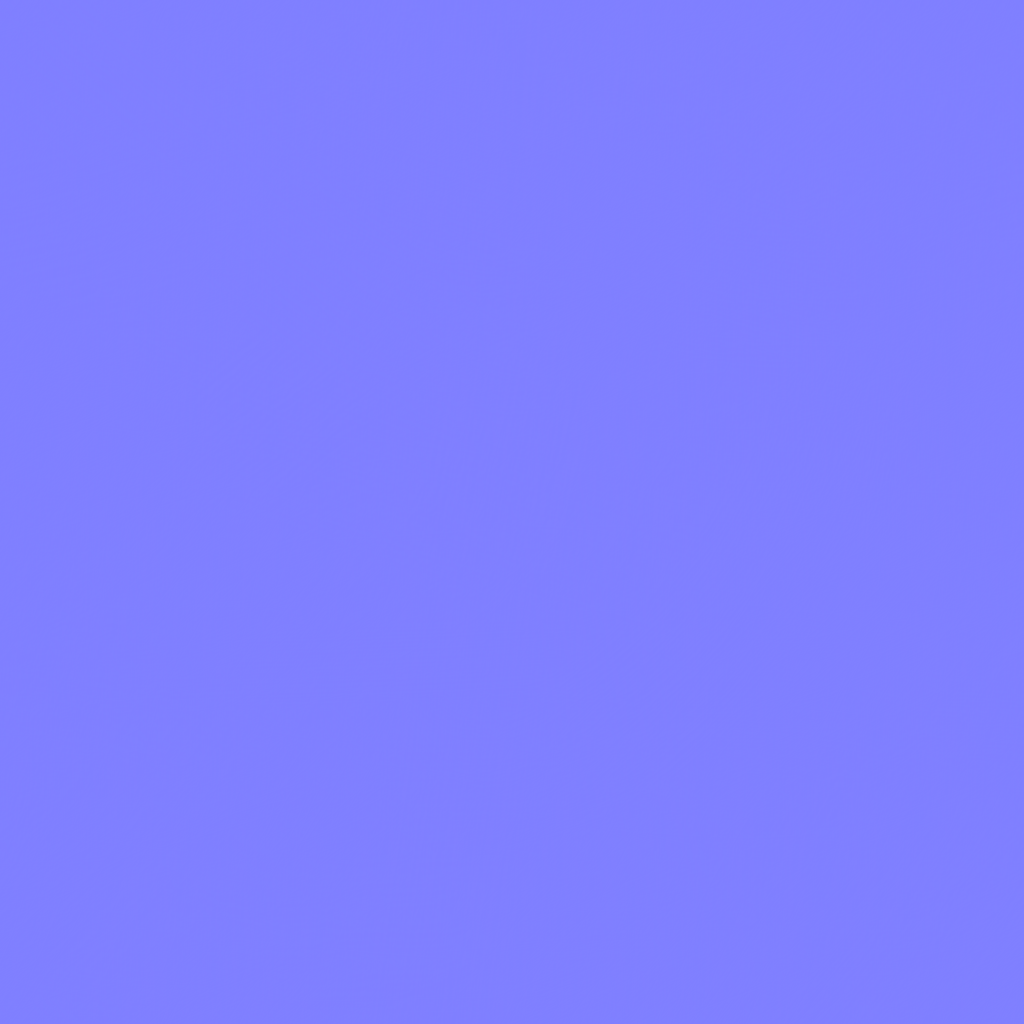
Texture map type: NormalDX